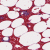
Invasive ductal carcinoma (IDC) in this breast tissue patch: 0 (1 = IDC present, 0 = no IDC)